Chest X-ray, PA view. Patient: 64 years old, sex M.
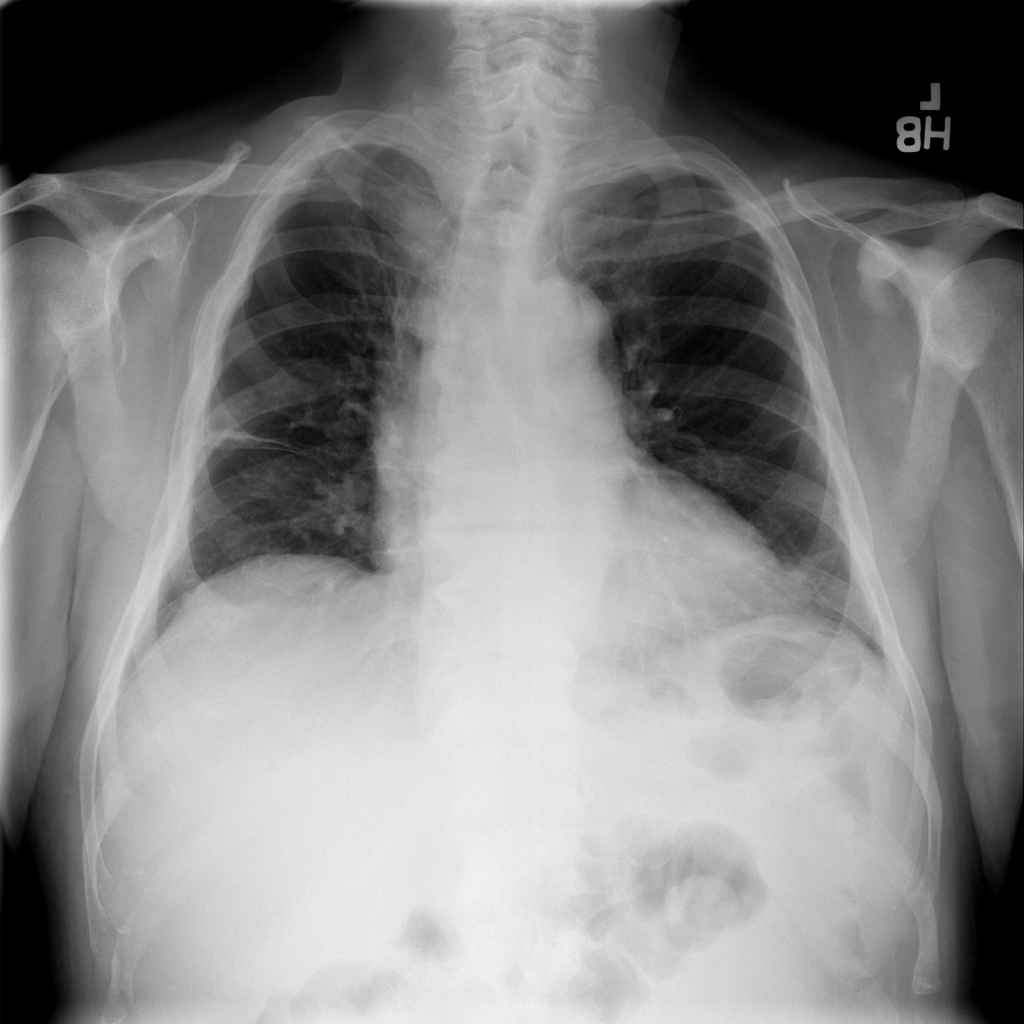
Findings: Atelectasis, Cardiomegaly